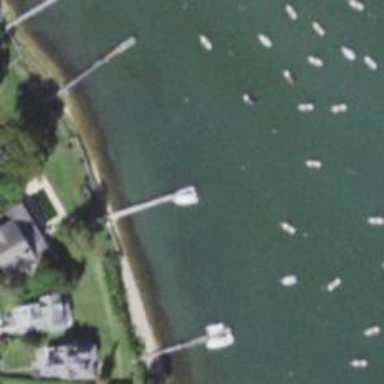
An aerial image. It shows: Man-made pier.